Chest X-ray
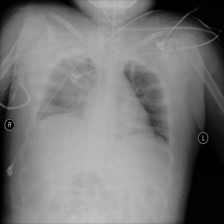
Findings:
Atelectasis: negative
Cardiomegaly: negative
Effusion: positive
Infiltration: negative
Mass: negative
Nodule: negative
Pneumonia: negative
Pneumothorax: negative
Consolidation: negative
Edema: negative
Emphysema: negative
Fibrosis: negative
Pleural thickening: negative
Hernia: negative